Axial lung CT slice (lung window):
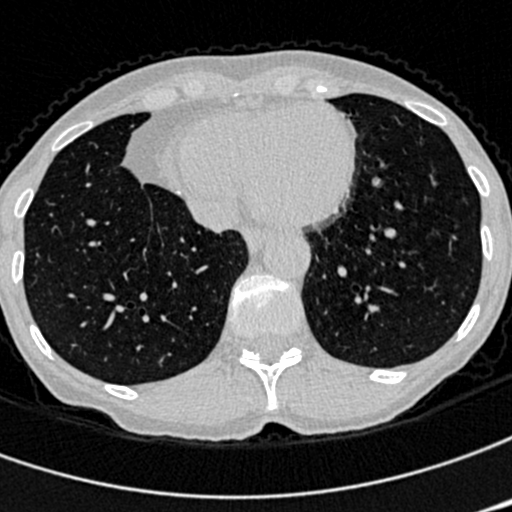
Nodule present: no